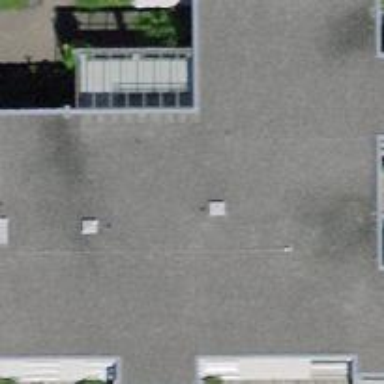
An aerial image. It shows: View of apartment building.